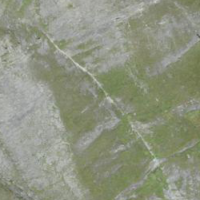
EUNIS habitat code: 26
Species observed at this site:
Prunella collaris
Saxifraga paniculata